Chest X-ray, AP view. Patient: 52 years old, sex M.
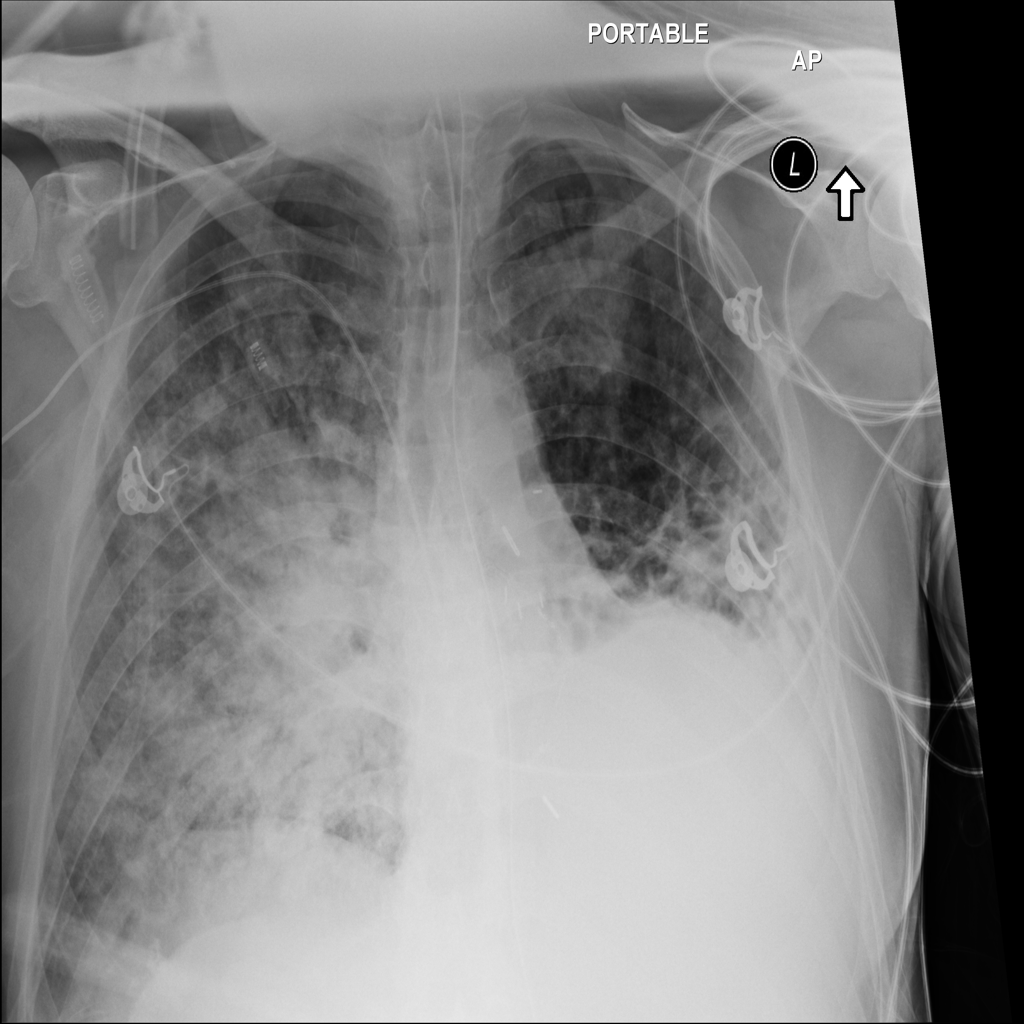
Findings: Infiltration